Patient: sex F, age 34
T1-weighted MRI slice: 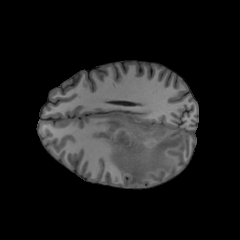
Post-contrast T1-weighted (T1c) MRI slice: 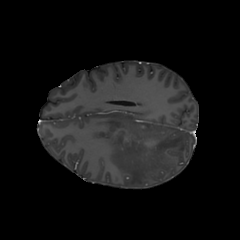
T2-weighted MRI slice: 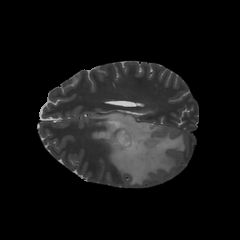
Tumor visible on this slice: yes
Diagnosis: Astrocytoma, IDH-mutant
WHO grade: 3